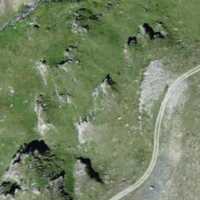
EUNIS habitat code: 26
Species observed at this site:
Euphydryas aurinia